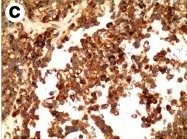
The immunohistochemical features of an SPT. Alpha-antichymotrypsin.
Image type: pathology (immunostaining)